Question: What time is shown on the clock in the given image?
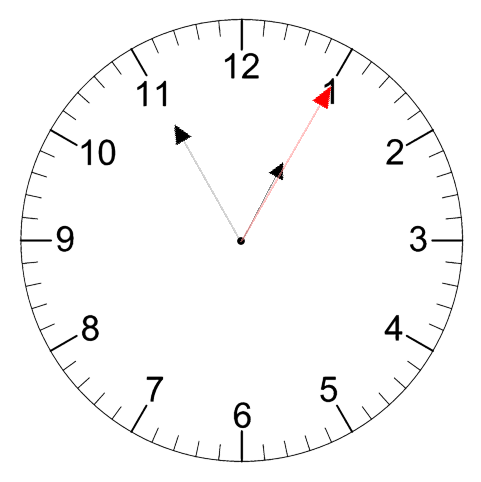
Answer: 12:55:05